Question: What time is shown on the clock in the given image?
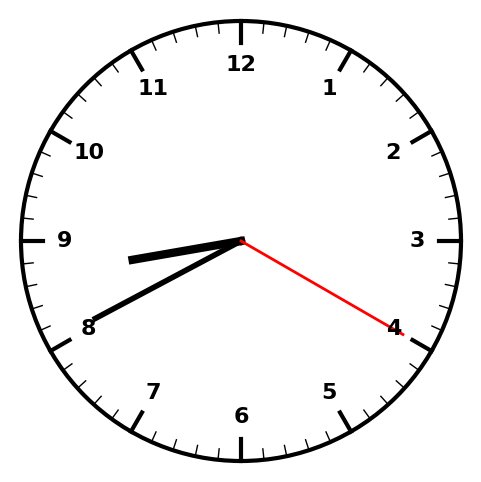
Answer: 08:40:20